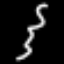
Label: squiggle